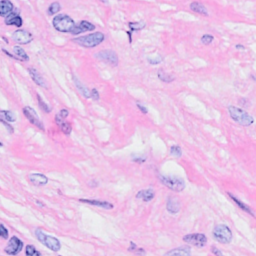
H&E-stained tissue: Breast